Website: home-depot
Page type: customer-info-address
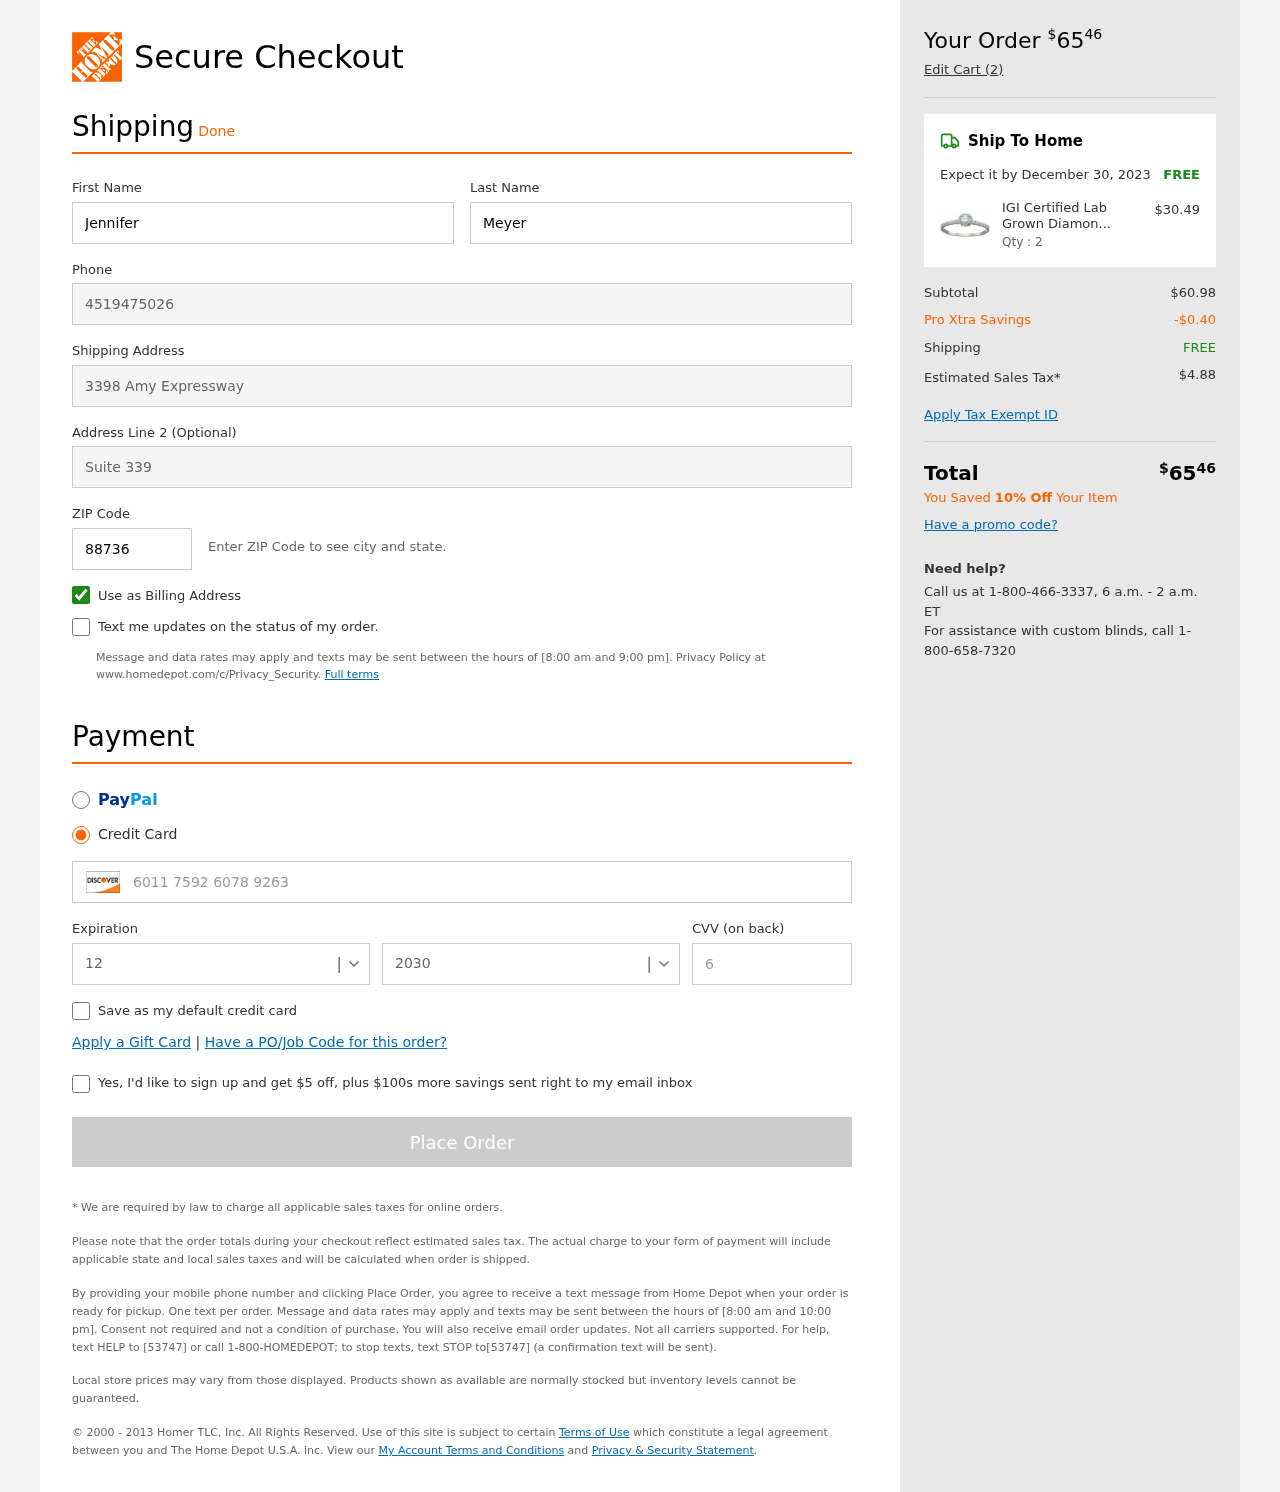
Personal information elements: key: PII_CARD_CVV
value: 684
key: PII_CARD_EXPIRY_MONTH
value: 12
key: PII_CARD_EXPIRY_YEAR
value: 30
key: PII_CARD_NUMBER
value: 6011 7592 6078 9263
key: PII_FIRSTNAME
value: Jennifer
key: PII_LASTNAME
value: Meyer
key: PII_PHONE
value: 4519475026
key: PII_POSTCODE
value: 88736
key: PII_STREET
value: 3398 Amy Expressway
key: PII_STREET2
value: Suite 339
Product elements: key: PRODUCT1_NAME
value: IGI Certified Lab Grown Diamond Halo Engagement Ring in 14k White Gold (1/2 CT.TW., I-J Color, SI1-S
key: PRODUCT1_PRICE
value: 30.49
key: PRODUCT1_QUANTITY
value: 2
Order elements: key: ORDER_TOTAL
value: $6546
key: ORDER_NUM_ITEMS
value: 2
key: ORDER_DELIVERY_DATE
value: December 30, 2023
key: ORDER_SHIPPING_COST
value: FREE
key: ORDER_SUBTOTAL
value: $60.98
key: ORDER_DISCOUNT
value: -$0.40
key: ORDER_SHIPPING_COST2
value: FREE
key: ORDER_TAX
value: $4.88
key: ORDER_TOTAL2
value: $6546
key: ORDER_SAVINGS_MESSAGE
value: You Saved 10% Off Your Item